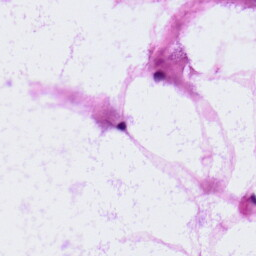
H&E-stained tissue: LymphNode